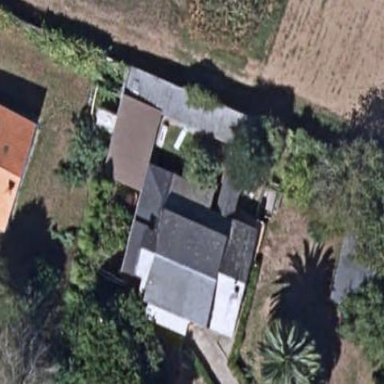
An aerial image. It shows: Simple house.